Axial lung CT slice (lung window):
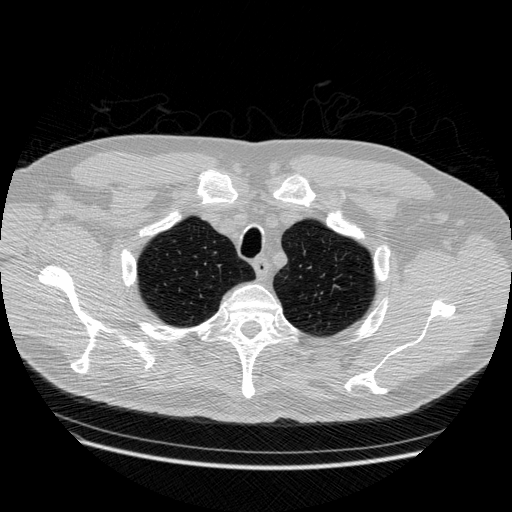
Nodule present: no